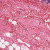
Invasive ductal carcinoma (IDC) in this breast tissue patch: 0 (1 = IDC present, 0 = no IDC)